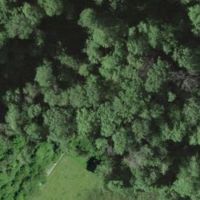
EUNIS habitat code: 41
Species observed at this site:
Cardamine heptaphylla
Salvia glutinosa
Nemobius sylvestris
Gomphocerippus rufus